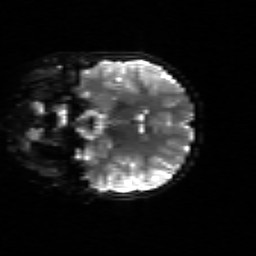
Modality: sbref
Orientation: coronal
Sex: female
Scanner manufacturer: siemens
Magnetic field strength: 3 T
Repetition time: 5 s
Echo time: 0.071 s